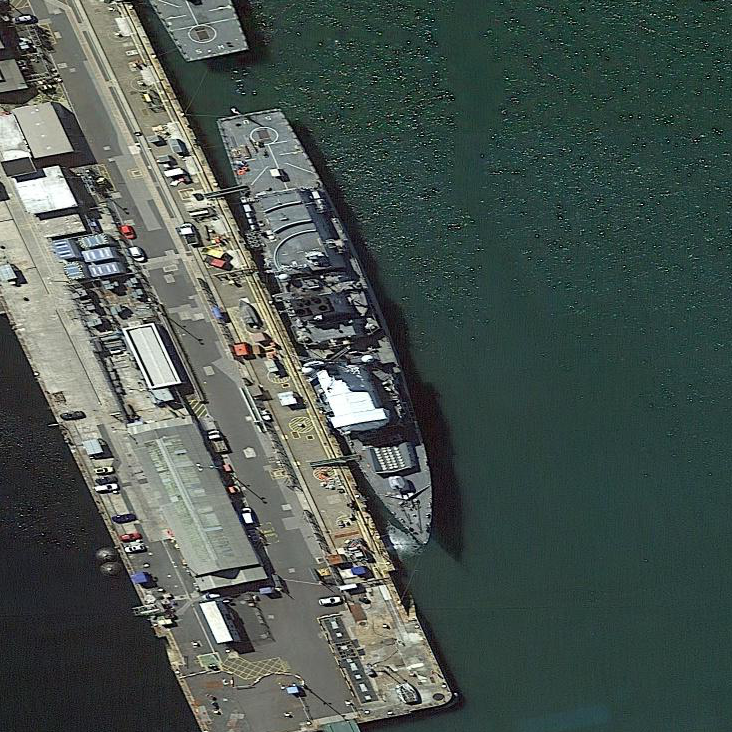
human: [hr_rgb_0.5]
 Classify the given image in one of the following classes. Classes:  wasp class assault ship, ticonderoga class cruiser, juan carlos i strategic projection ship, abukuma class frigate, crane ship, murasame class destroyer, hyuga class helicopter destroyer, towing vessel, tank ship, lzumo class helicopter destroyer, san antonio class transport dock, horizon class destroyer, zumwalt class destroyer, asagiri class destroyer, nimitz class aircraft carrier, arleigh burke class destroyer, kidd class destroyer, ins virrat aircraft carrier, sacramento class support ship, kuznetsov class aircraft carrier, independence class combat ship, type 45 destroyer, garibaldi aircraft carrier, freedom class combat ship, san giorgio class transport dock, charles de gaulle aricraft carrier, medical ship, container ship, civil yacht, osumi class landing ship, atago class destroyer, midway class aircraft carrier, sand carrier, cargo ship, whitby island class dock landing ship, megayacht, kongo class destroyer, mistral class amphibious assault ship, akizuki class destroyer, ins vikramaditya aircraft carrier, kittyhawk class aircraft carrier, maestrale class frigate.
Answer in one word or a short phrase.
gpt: Type 45 destroyer